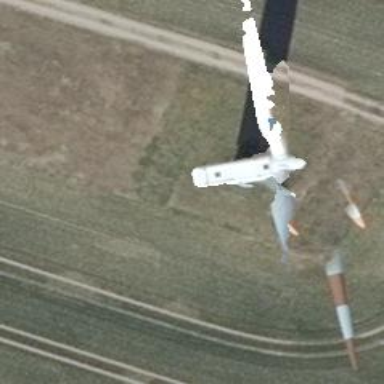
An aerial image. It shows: Wind generator powered by Vestas horizontal axis wind turbine.